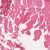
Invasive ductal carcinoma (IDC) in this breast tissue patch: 0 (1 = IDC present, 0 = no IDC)